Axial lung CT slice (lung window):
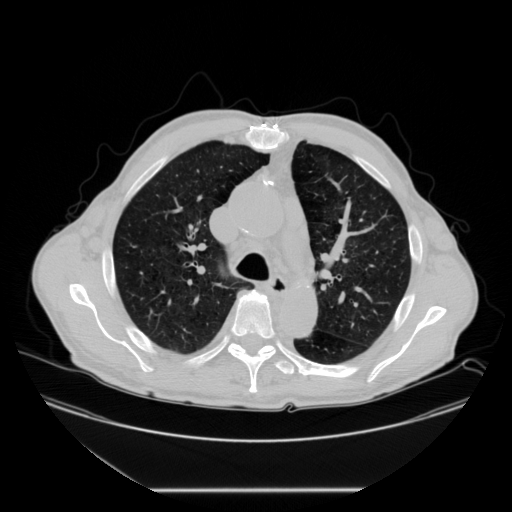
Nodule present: no